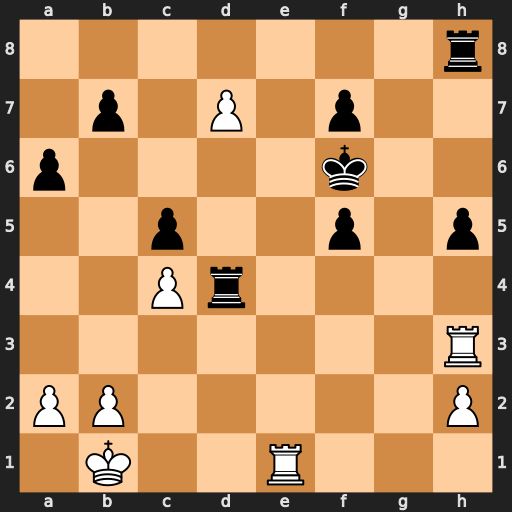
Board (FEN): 7r/1p1P1p2/p4k2/2p2p1p/2Pr4/7R/PP5P/1K2R3
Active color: w
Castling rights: -
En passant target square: -
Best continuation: Re8 Kg7 Rg3+